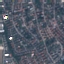
Land use / land cover class: Residential